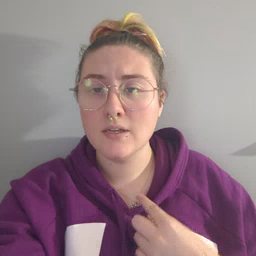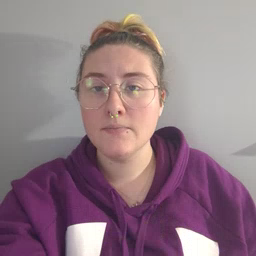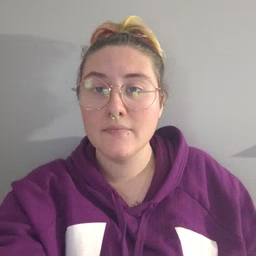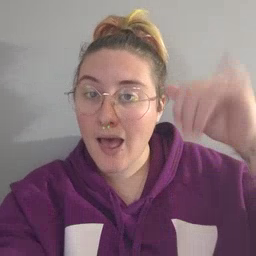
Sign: cow